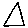
Label: triangle